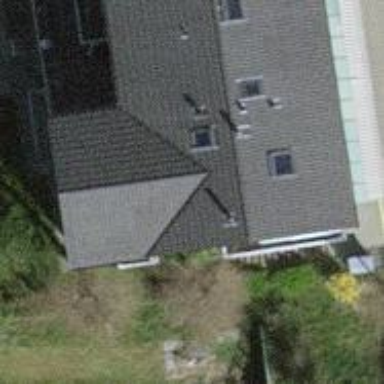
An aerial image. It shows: Building with ridged roof.